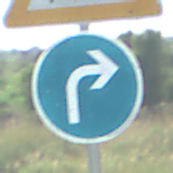
Verkehrszeichen: VorgeschriebeneFahrtrichtungRechts
Zusatzzeichen oben: Arbeitsstelle
Umgebung: Outdoor, Special
Tageszeit: MorningAfternoon
Wetter: Clear
Licht: Natural
Jahreszeit: NotSpecified
Kontrast: HighContrast